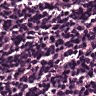
Metastatic tissue present: no